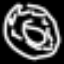
Label: donut